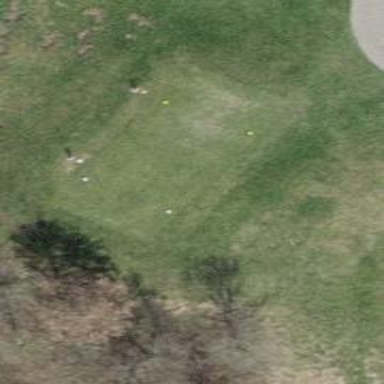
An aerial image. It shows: Grassy area designated as golf tee.